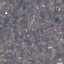
Label: Residential